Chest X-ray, AP view. Patient: 56 years old, sex F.
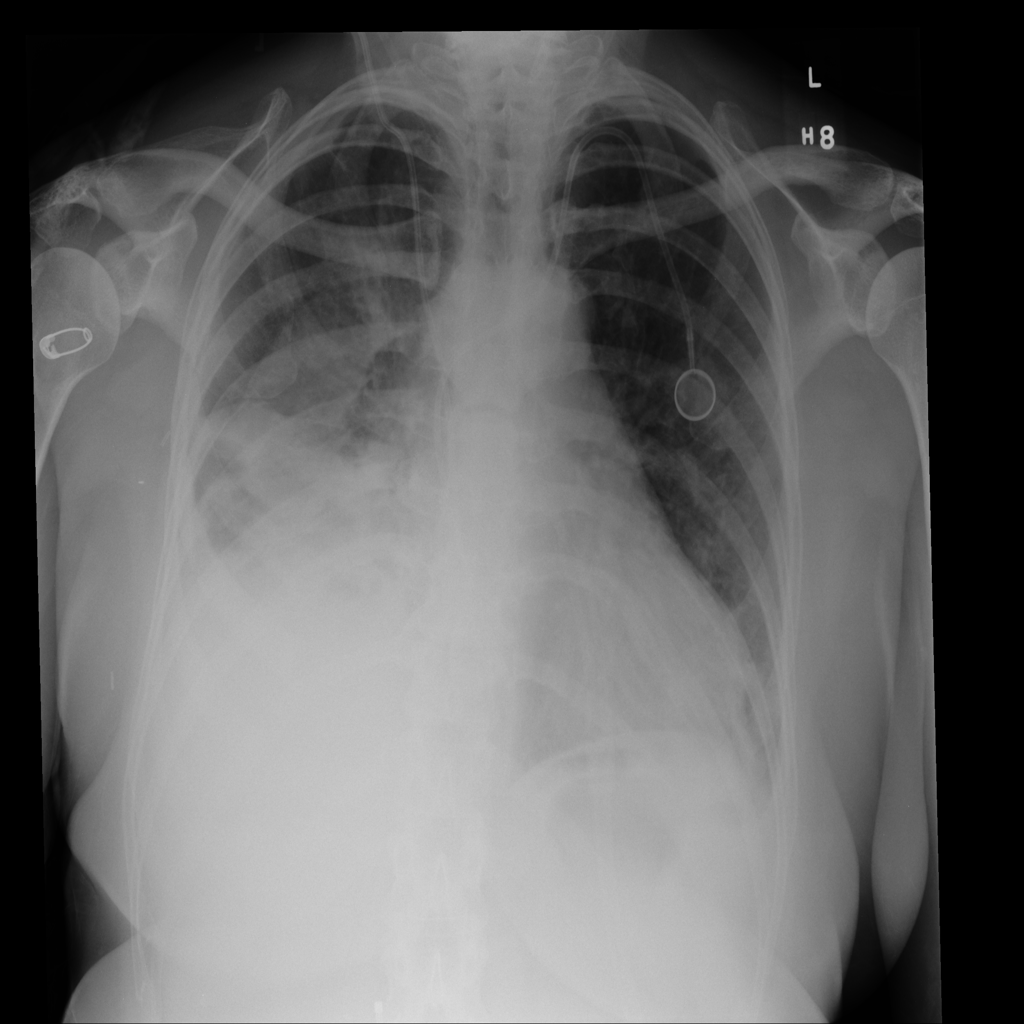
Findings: Consolidation, Infiltration, Pleural_Thickening, Pneumonia